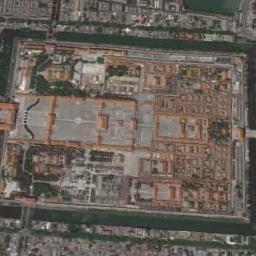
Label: palace